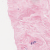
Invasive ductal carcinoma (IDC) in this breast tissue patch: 0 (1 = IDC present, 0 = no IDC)